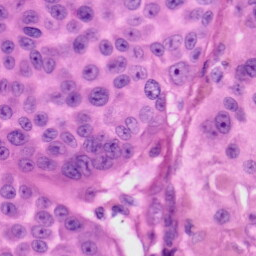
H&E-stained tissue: Skin